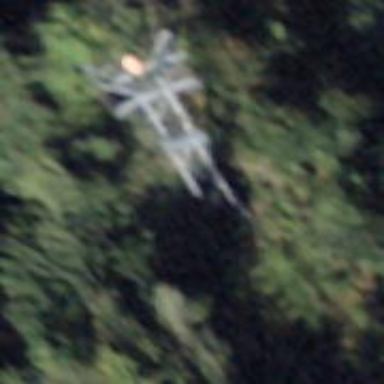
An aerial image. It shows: Pylon used for aerialway.